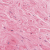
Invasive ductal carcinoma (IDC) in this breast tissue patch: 0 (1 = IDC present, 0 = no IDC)